Question: I am trying to post a single tweet in my Windows phone application to any twitter account. I don't want to complicate my code using external libs or APIs. If they are unavoidable, I will include. I don't need to read any tweets or need to persist my connection. Its simple, The user supplies a username, password and a tweet message and hits tweet.
The famous temple run in iPhone has exactly what I need (screenshot below).
Please guide me in C#

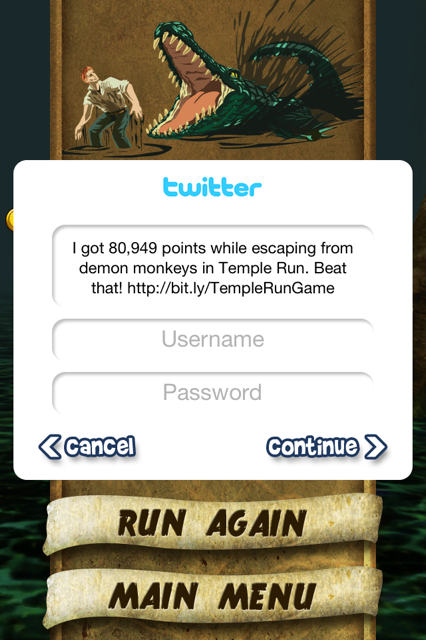
Answer: This is possible via <URL> other SOF answer for more details.